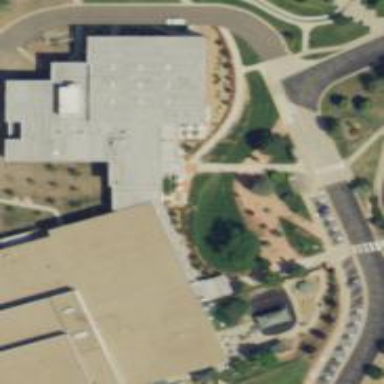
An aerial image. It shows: College building with fitness center on the leisure land.